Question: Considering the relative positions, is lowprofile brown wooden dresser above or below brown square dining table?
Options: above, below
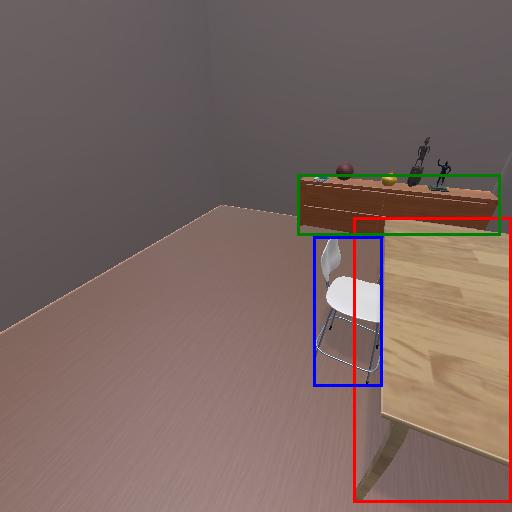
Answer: above